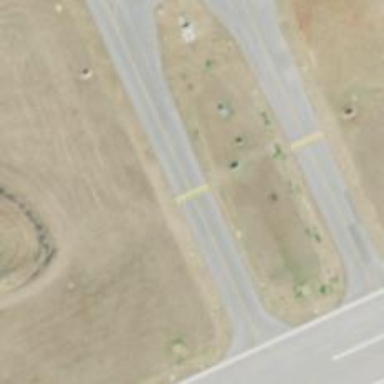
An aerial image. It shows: Asphalt taxiway at the airport.